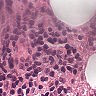
Metastatic tissue present: no